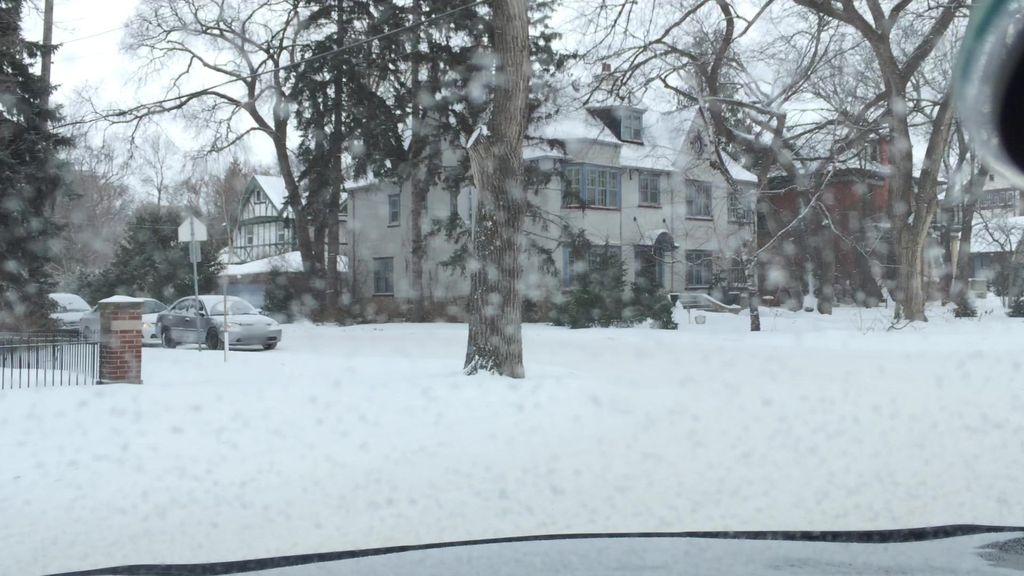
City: winnipeg